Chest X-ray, PA view. Patient: 69 years old, sex M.
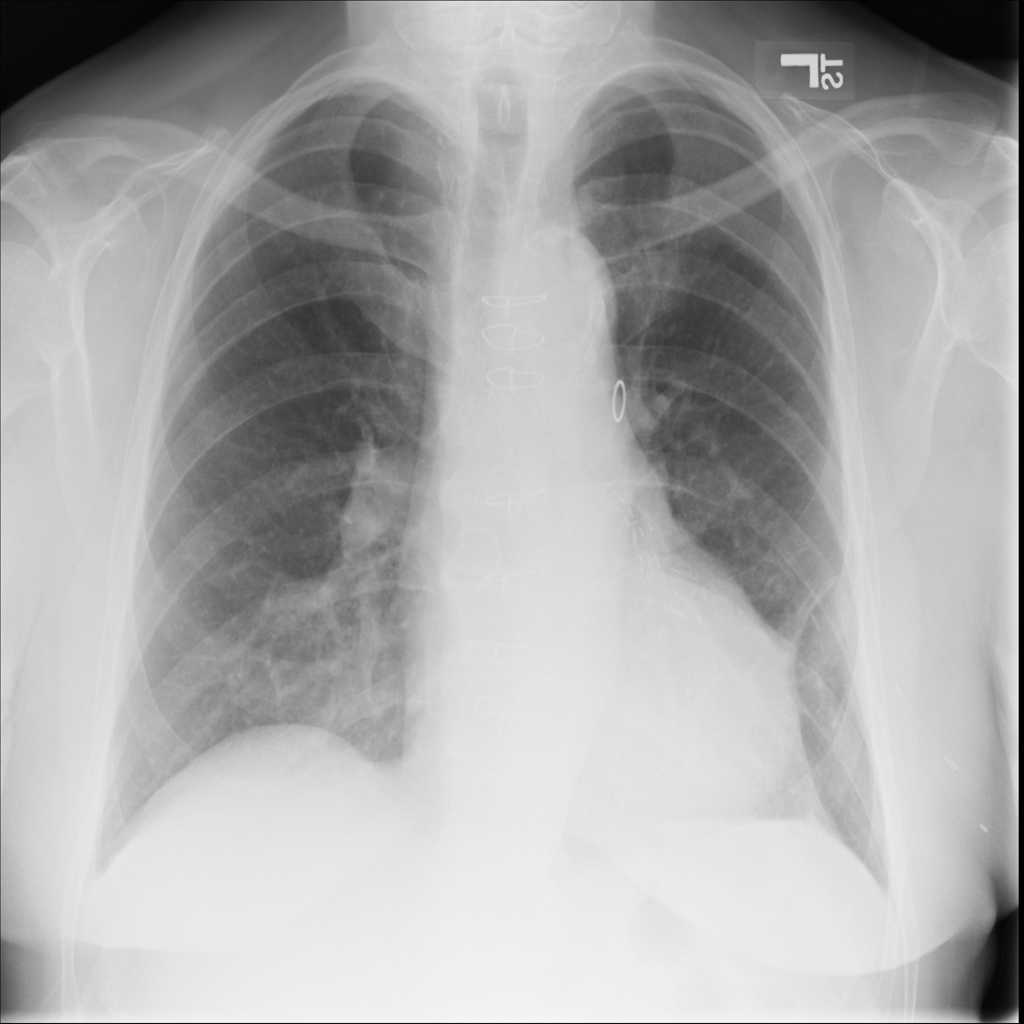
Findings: No Finding